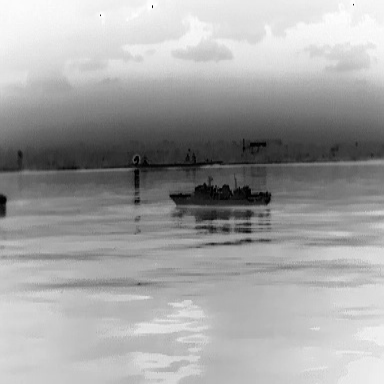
There is a warship in the infrared image.